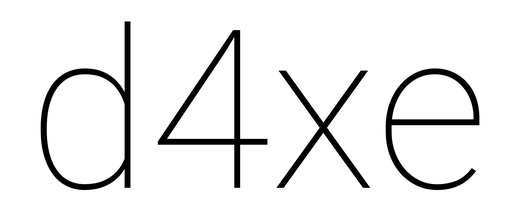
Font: Roboto_Thin